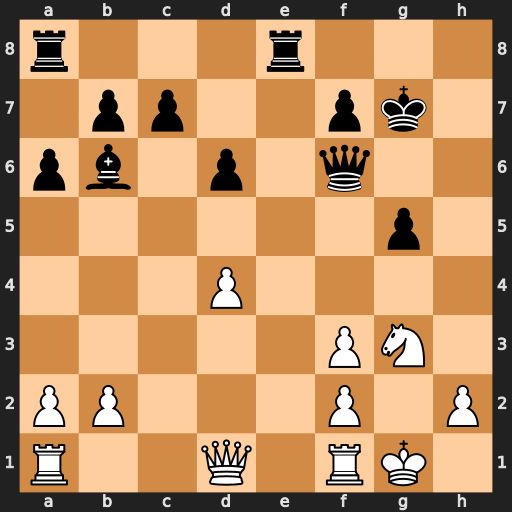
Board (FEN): r3r3/1pp2pk1/pb1p1q2/6p1/3P4/5PN1/PP3P1P/R2Q1RK1
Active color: w
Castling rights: -
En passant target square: -
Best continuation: Nh5+ Kg6 Nxf6